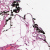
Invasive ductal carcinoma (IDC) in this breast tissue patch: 0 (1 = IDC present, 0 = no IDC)